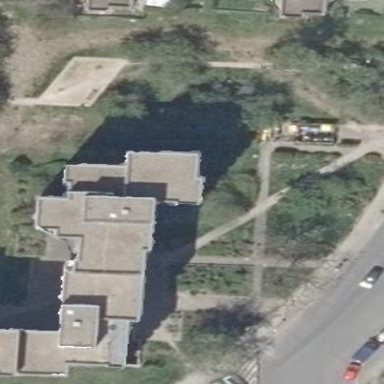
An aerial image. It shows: Flat-roofed residential building.